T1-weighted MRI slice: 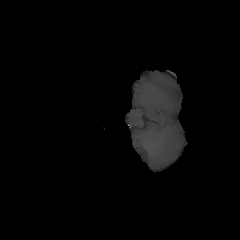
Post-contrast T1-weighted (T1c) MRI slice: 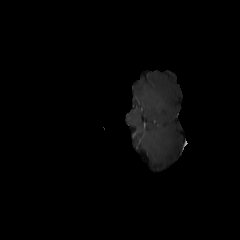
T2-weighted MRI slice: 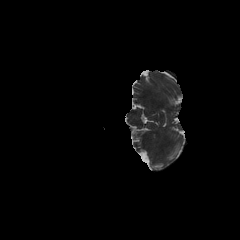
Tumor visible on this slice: no